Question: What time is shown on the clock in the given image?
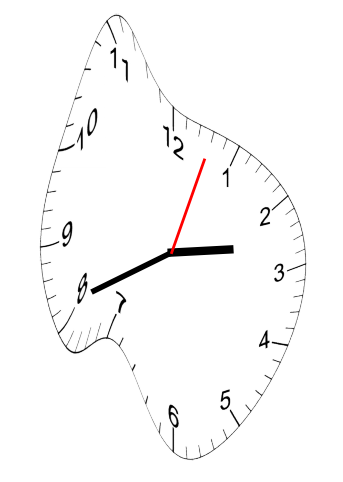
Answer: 02:41:03